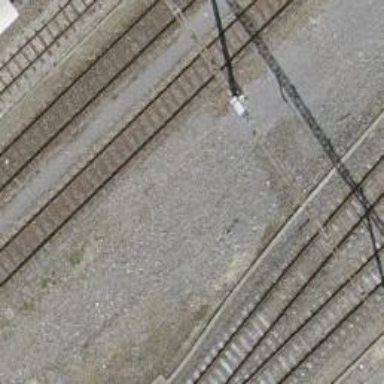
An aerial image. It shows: Abandoned railway.